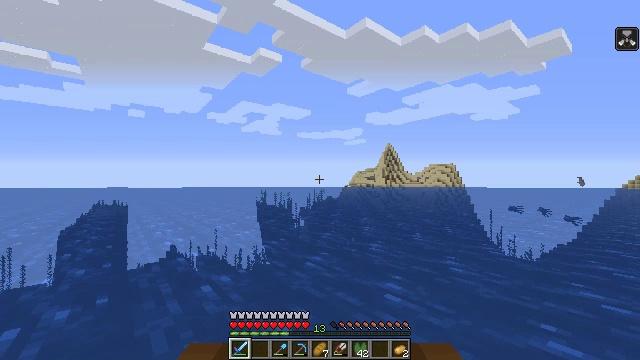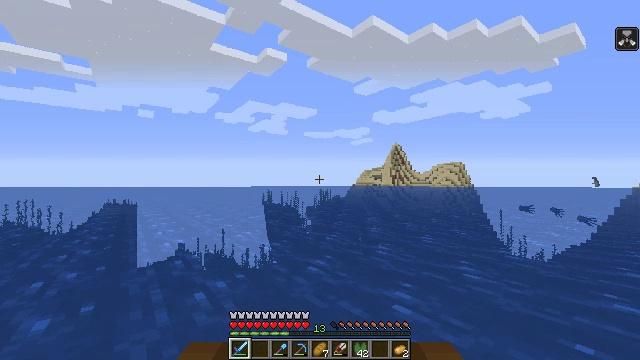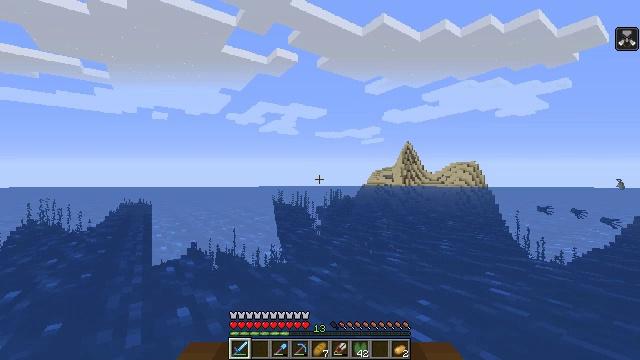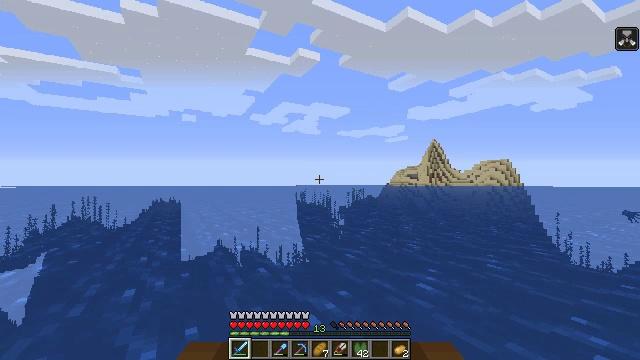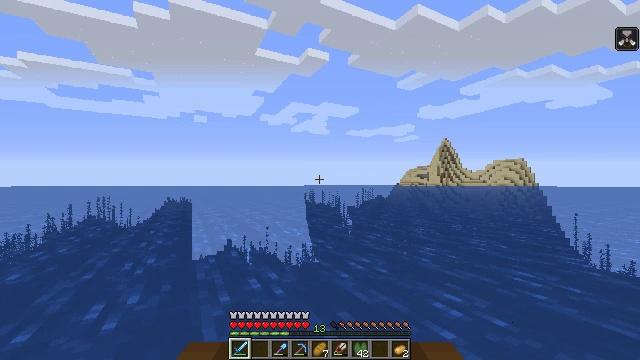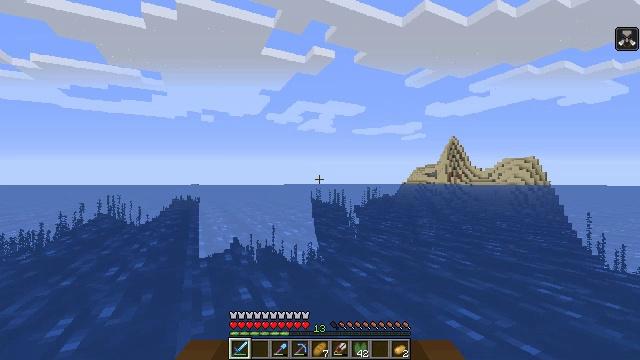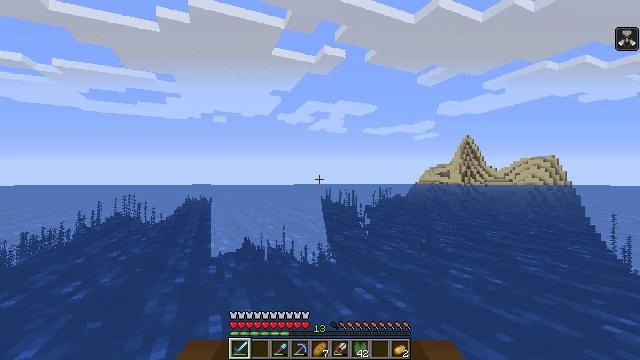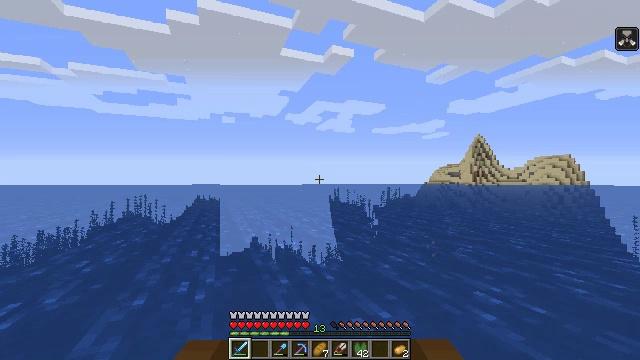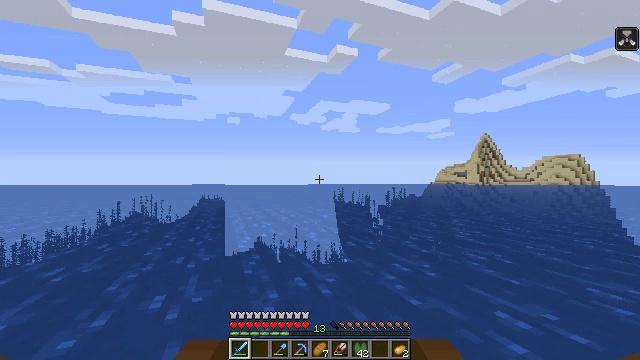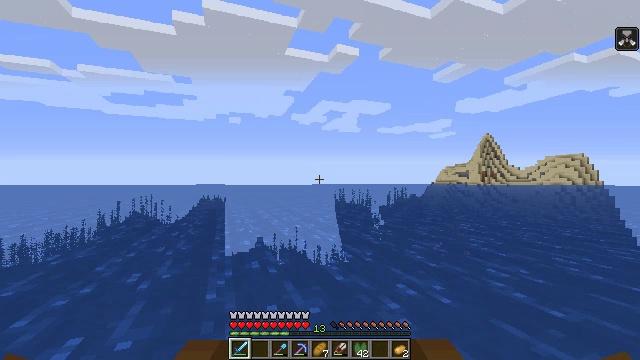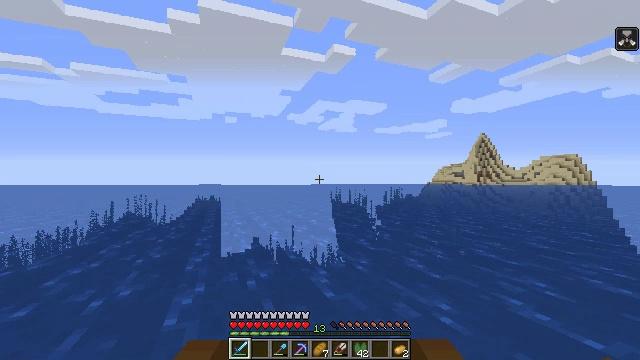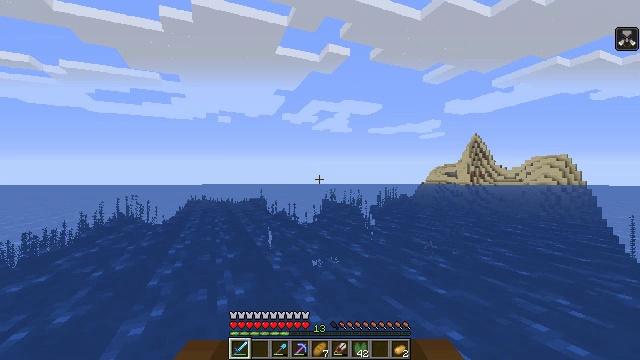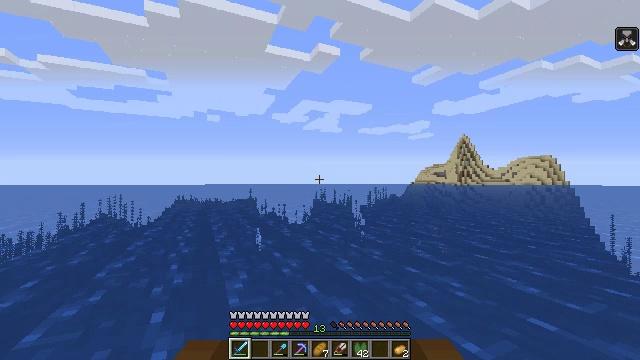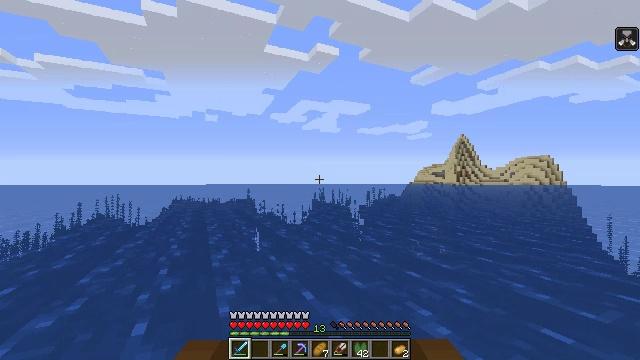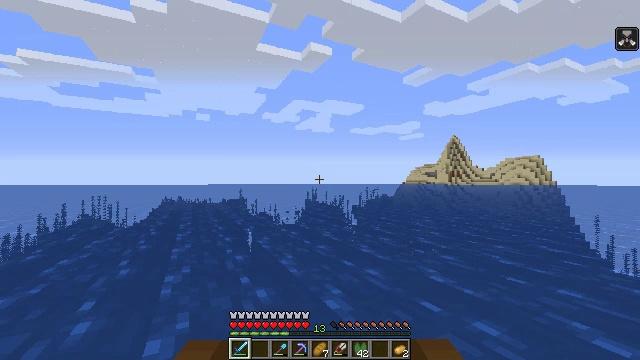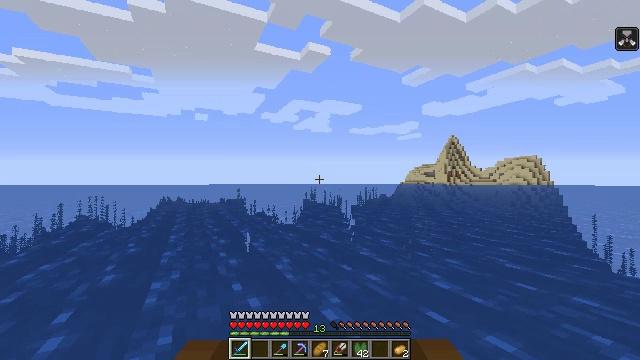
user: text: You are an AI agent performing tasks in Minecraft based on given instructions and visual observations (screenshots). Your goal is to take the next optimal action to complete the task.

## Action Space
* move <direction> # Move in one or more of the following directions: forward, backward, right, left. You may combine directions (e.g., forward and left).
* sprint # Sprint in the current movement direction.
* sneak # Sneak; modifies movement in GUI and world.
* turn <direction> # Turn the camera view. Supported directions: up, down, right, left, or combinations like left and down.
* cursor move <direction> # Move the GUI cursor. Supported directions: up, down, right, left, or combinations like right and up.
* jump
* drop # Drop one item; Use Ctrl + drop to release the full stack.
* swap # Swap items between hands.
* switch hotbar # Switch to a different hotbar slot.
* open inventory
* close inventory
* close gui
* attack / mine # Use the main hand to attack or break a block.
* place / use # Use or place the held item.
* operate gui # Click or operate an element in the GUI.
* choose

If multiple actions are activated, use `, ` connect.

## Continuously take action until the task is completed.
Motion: motion action
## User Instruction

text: Dig through mossy stone bricks.
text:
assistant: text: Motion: move forward
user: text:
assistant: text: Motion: move forward
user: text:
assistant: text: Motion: move forward
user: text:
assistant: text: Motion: move forward
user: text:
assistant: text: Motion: move forward
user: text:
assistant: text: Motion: move forward
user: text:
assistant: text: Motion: move forward and move right
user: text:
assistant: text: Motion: move forward and move right
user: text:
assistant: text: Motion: move forward and move right
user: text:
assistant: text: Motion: move forward
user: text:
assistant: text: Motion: move forward
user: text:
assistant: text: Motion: move forward
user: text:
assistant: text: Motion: move forward
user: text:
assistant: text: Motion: move forward
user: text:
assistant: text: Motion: move forward
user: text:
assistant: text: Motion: move forward
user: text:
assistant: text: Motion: move forward
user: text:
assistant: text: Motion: move forward
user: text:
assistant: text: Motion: move forward
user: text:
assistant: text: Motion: move forward
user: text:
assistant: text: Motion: move forward
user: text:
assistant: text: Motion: move forward
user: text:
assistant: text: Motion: move forward
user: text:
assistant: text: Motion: move forward
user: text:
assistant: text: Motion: move forward
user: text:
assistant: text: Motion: move forward
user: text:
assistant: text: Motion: move forward
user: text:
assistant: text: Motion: move forward
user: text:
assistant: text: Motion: move forward
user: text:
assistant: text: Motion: move forward